Interaction volume radius: 10 \u00c5
Interaction volume height: 35 \u00c5
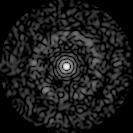
Disorder parameter: 0.8299